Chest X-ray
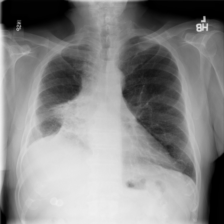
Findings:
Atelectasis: negative
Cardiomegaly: negative
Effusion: positive
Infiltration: negative
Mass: negative
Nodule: negative
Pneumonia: negative
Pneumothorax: negative
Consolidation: positive
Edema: negative
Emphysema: negative
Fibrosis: negative
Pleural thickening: negative
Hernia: negative